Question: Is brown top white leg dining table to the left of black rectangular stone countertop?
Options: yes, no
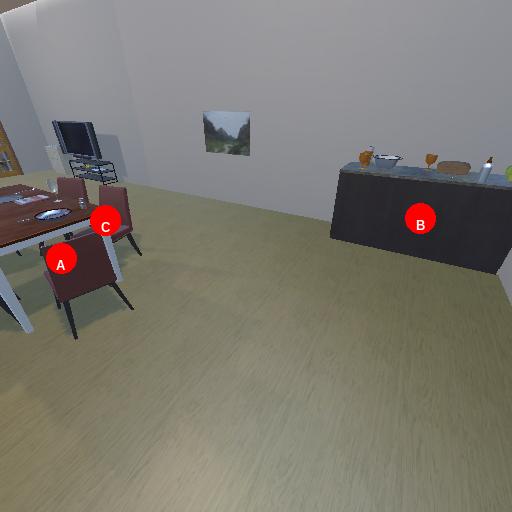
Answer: yes